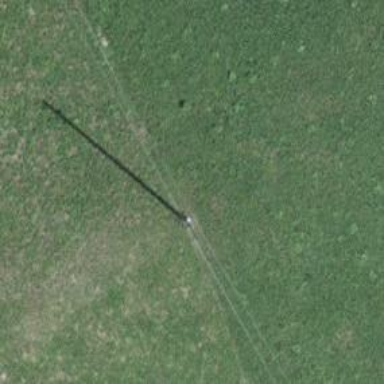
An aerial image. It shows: Utility pole as the man-made structure.